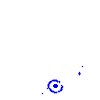
Particle: kaon